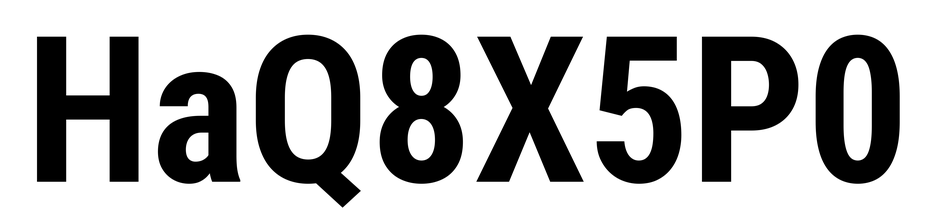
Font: Roboto_Condensed_Bold